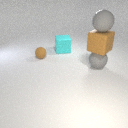
large gray rubber sphere below large brown rubber cube